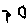
Label: hexagon